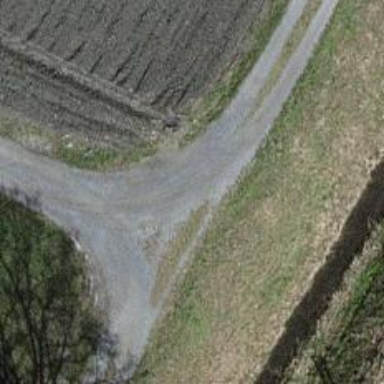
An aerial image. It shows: Gravel track with grade 2 quality.